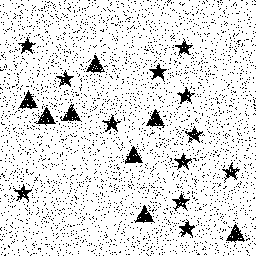
Squares: 0
Triangles: 8
Stars: 12
Total shapes: 20